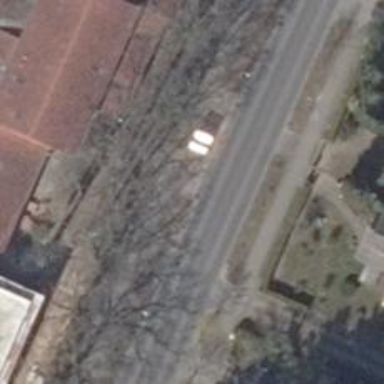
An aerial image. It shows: Platform at public transport location with shelter.